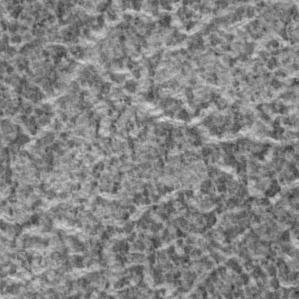
Label: frost